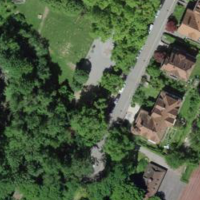
EUNIS habitat code: 53
Species observed at this site:
Corylus avellana
Fraxinus excelsior